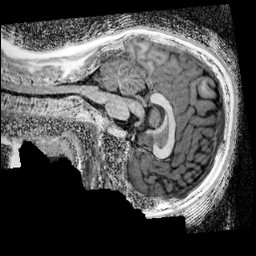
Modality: UNIT1_denoised
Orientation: sagittal
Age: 12
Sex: male
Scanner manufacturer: siemens
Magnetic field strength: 3 T
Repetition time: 4 s
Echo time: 0.00299 s